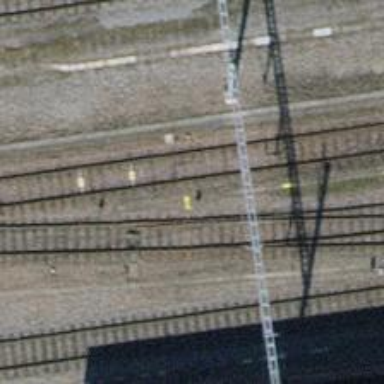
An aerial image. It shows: Railway switch.